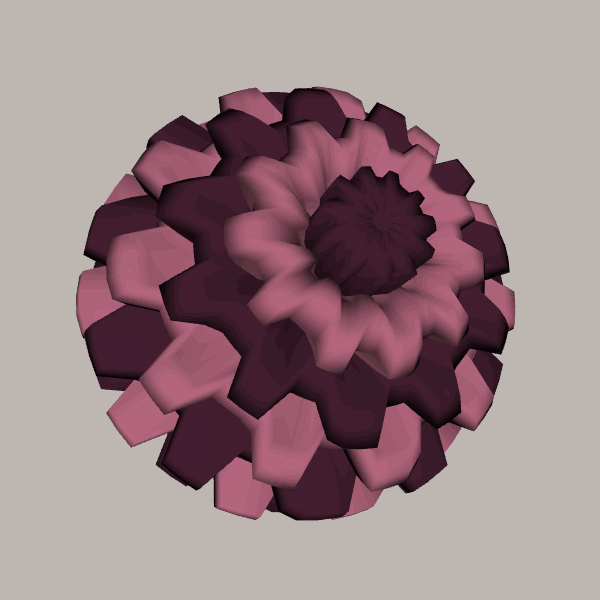
Background: light